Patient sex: F
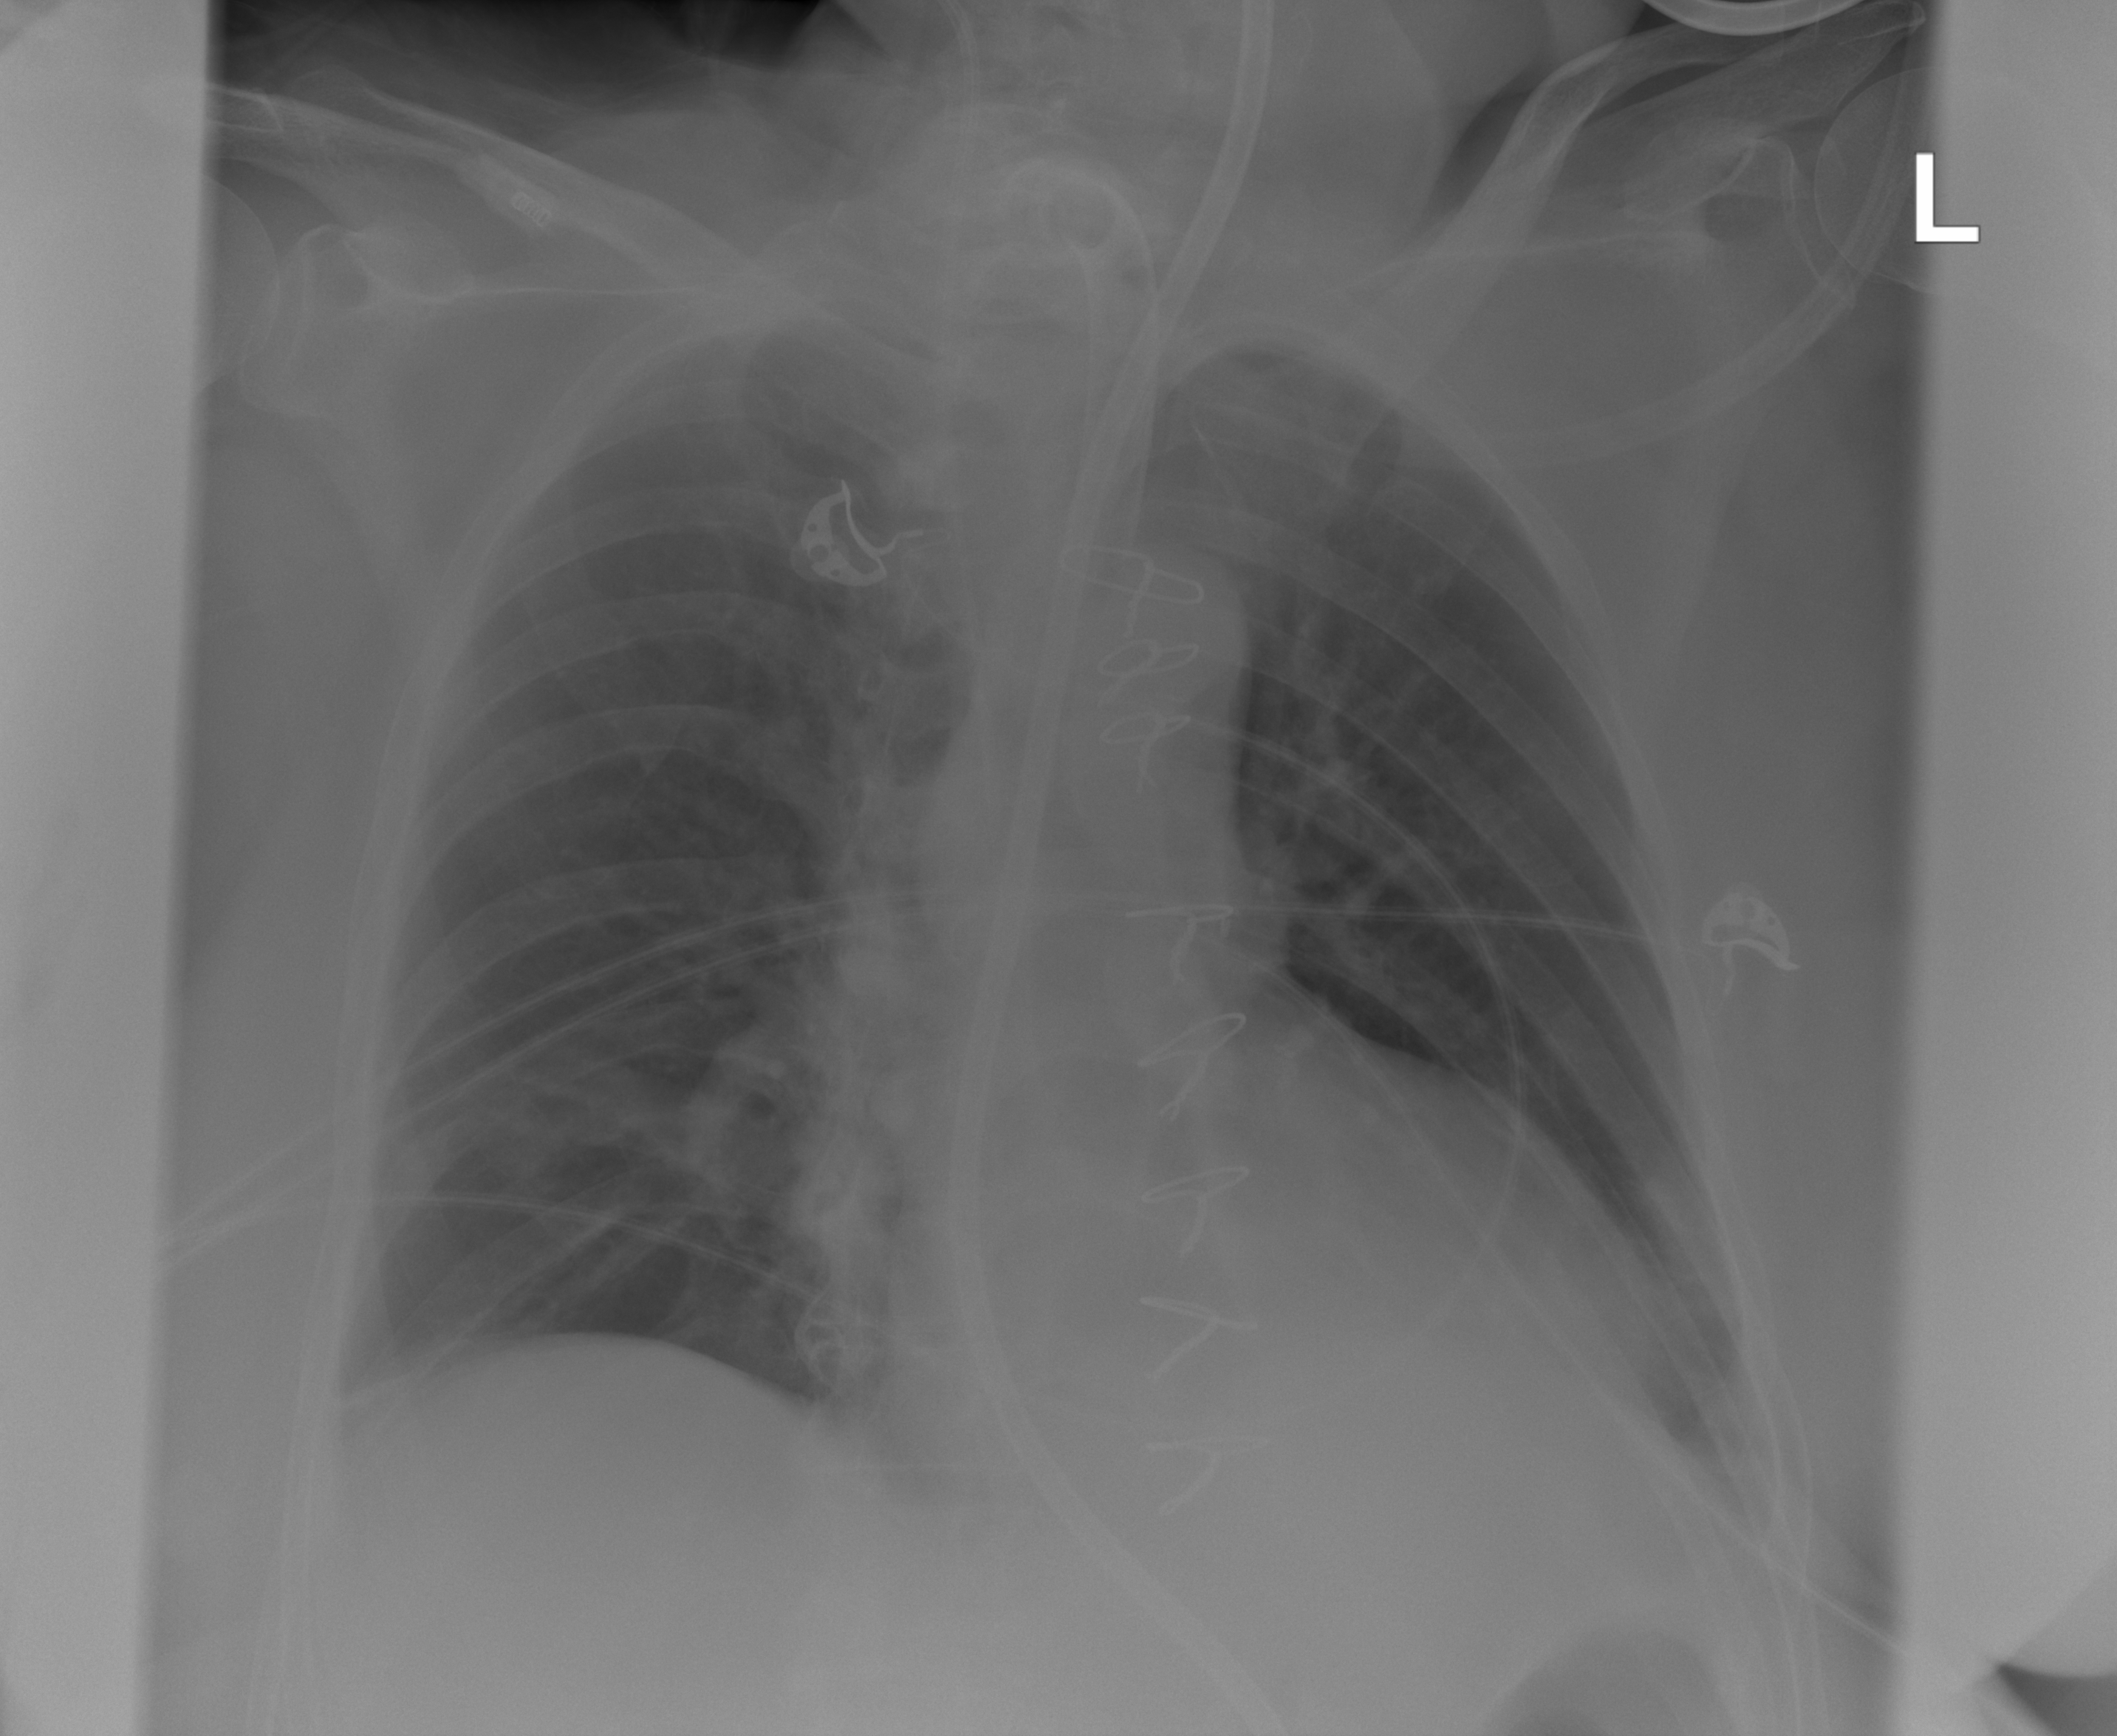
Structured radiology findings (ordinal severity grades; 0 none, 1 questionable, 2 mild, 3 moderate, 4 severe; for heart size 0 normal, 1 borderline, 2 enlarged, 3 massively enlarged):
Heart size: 1
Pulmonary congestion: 2
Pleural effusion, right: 0
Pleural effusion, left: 2
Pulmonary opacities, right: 0
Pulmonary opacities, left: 0
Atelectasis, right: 0
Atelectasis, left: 2